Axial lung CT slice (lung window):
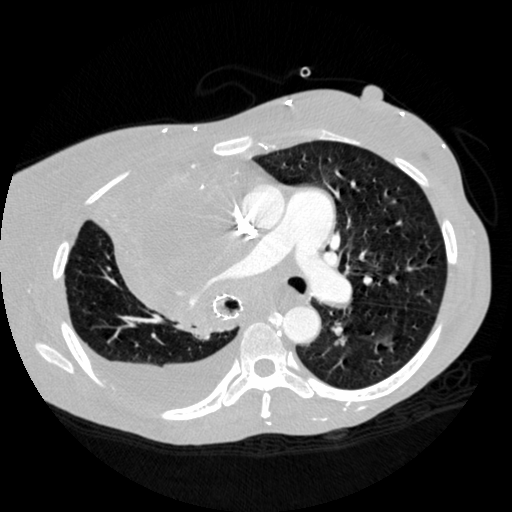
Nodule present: no